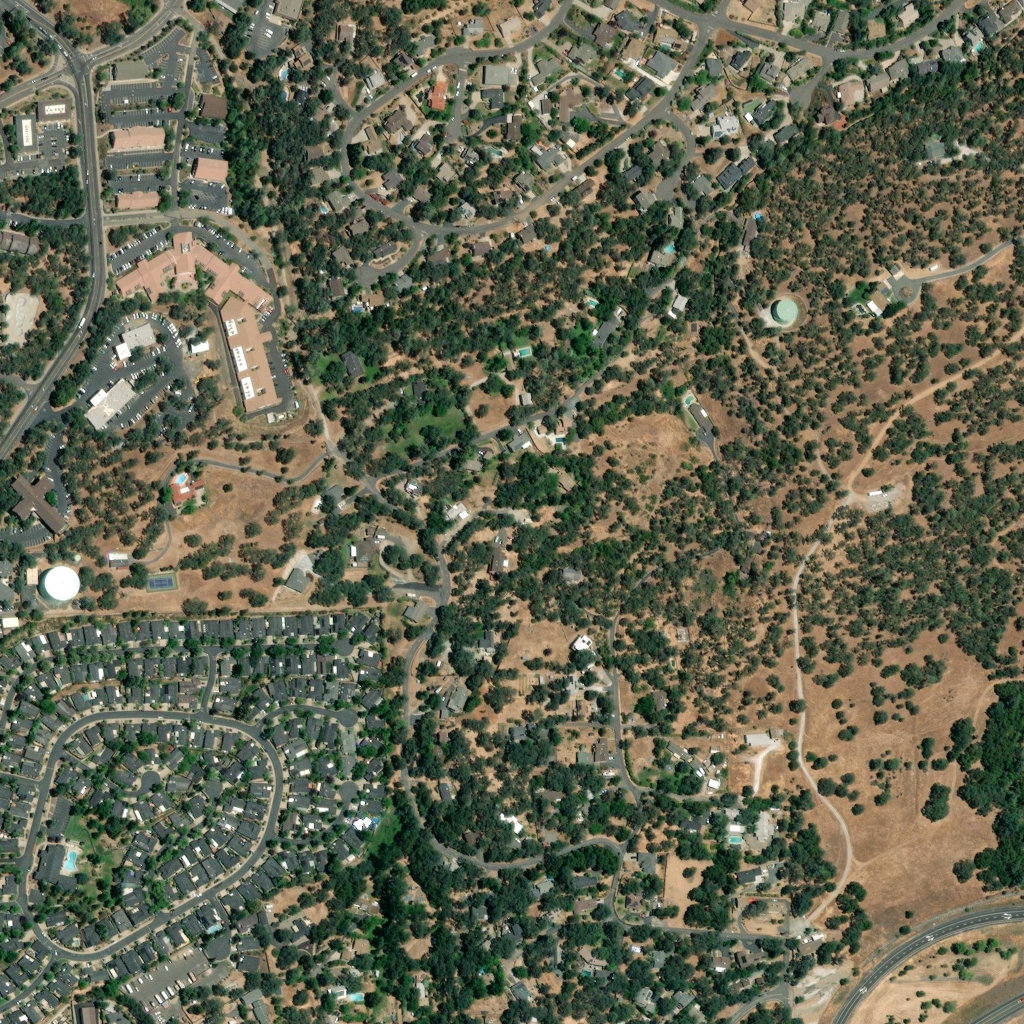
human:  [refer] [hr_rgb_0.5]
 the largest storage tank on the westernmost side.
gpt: <box>[[3, 54, 7, 58, 0]]</box>